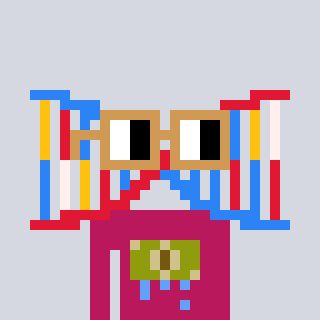
a pixel art character with square brown glasses, a dna-shaped head and a darkpink-colored body on a cool background